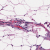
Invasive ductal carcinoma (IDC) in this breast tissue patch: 1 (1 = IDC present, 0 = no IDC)